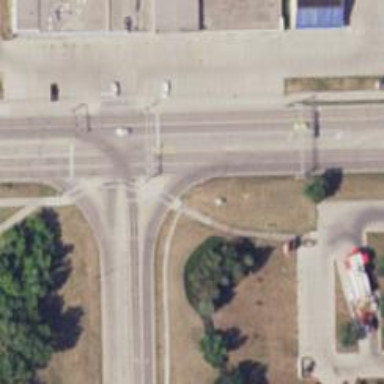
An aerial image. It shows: Crossing where cycleway intersects with footway.